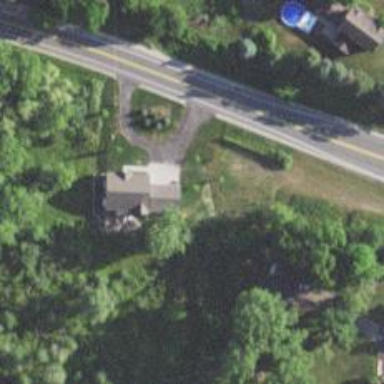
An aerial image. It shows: Driveway.